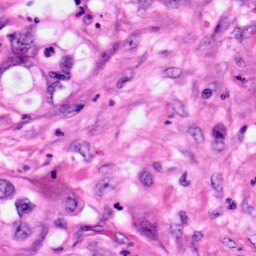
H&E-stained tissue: Pancreatic